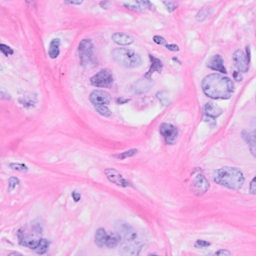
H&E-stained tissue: Breast